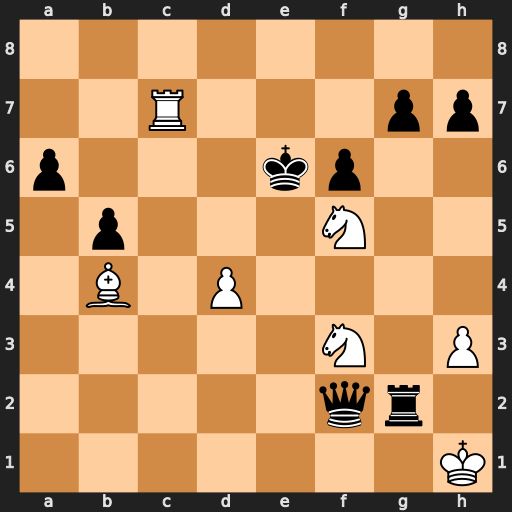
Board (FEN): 8/2R3pp/p3kp2/1p3N2/1B1P4/5N1P/5qr1/7K
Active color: w
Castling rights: -
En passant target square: -
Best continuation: Ne3 Qxe3 Re7+ Kd5 Rxe3